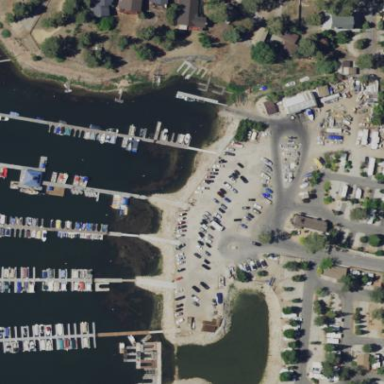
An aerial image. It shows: Marina with sanitary dump station.